Question: I'm developing rails application on Postgres.
One problem that I've been experiencing is when I try to assign an empty text('') to a text column value. it only recognizes that the text I want to assign is two single quotes as text value literally.
My table schema:
'''
create_table :products do |t|
t.integer :seq
t.string :title
t.text :description
t.timestamps
end
'''
My problematic migration:
'''
Product.create({:seq => 1, :title => 'green_cos', :description => ''})
'''
Here is the resulting record:

Any advice on what I should do to get the proper empty string to be assigned?
or it expects me to assign a nil value instead. Does the way it treat empty and nil text differ from other database? I used what I mentioned with SQL Server before without any problem.
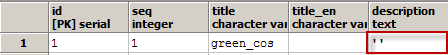
Answer: There is no problem. The quotes are NOT part of the value or in other words they are not stored in the DB. They are only used in ruby to designate a string value (the actual value is between the quotes). pgAdmin happens to display '' for an empty string to differentiate an empty string from a NULL value. NULL values are displayed as empty cells in pgAdmin it would get confusing if an empty string also resulted in a empty cell.